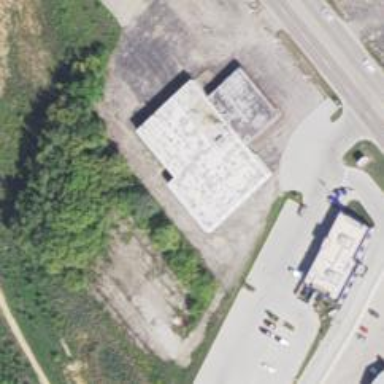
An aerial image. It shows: Building housing car shop.